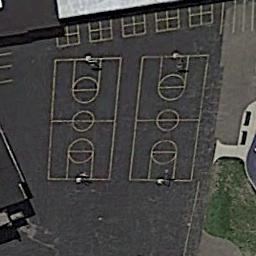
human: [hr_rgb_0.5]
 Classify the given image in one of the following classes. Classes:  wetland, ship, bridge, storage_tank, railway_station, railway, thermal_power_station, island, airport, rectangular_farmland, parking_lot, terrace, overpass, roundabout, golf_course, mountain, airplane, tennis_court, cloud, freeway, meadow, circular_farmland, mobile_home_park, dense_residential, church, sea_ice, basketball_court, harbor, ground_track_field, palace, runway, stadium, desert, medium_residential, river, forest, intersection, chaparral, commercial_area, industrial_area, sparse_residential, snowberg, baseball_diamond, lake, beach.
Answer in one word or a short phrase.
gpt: basketball_court